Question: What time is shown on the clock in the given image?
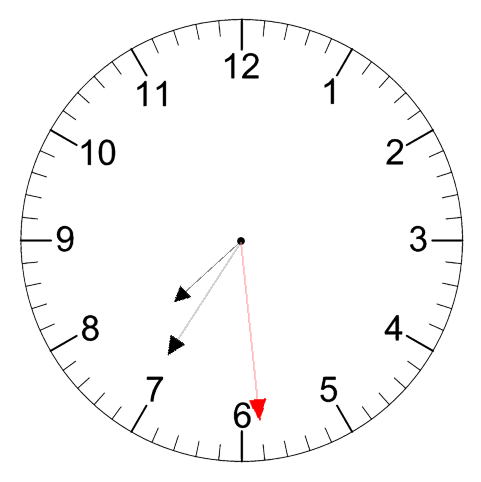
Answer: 07:35:29